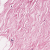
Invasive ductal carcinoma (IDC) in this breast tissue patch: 0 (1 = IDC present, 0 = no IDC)